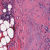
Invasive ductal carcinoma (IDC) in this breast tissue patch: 0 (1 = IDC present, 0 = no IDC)